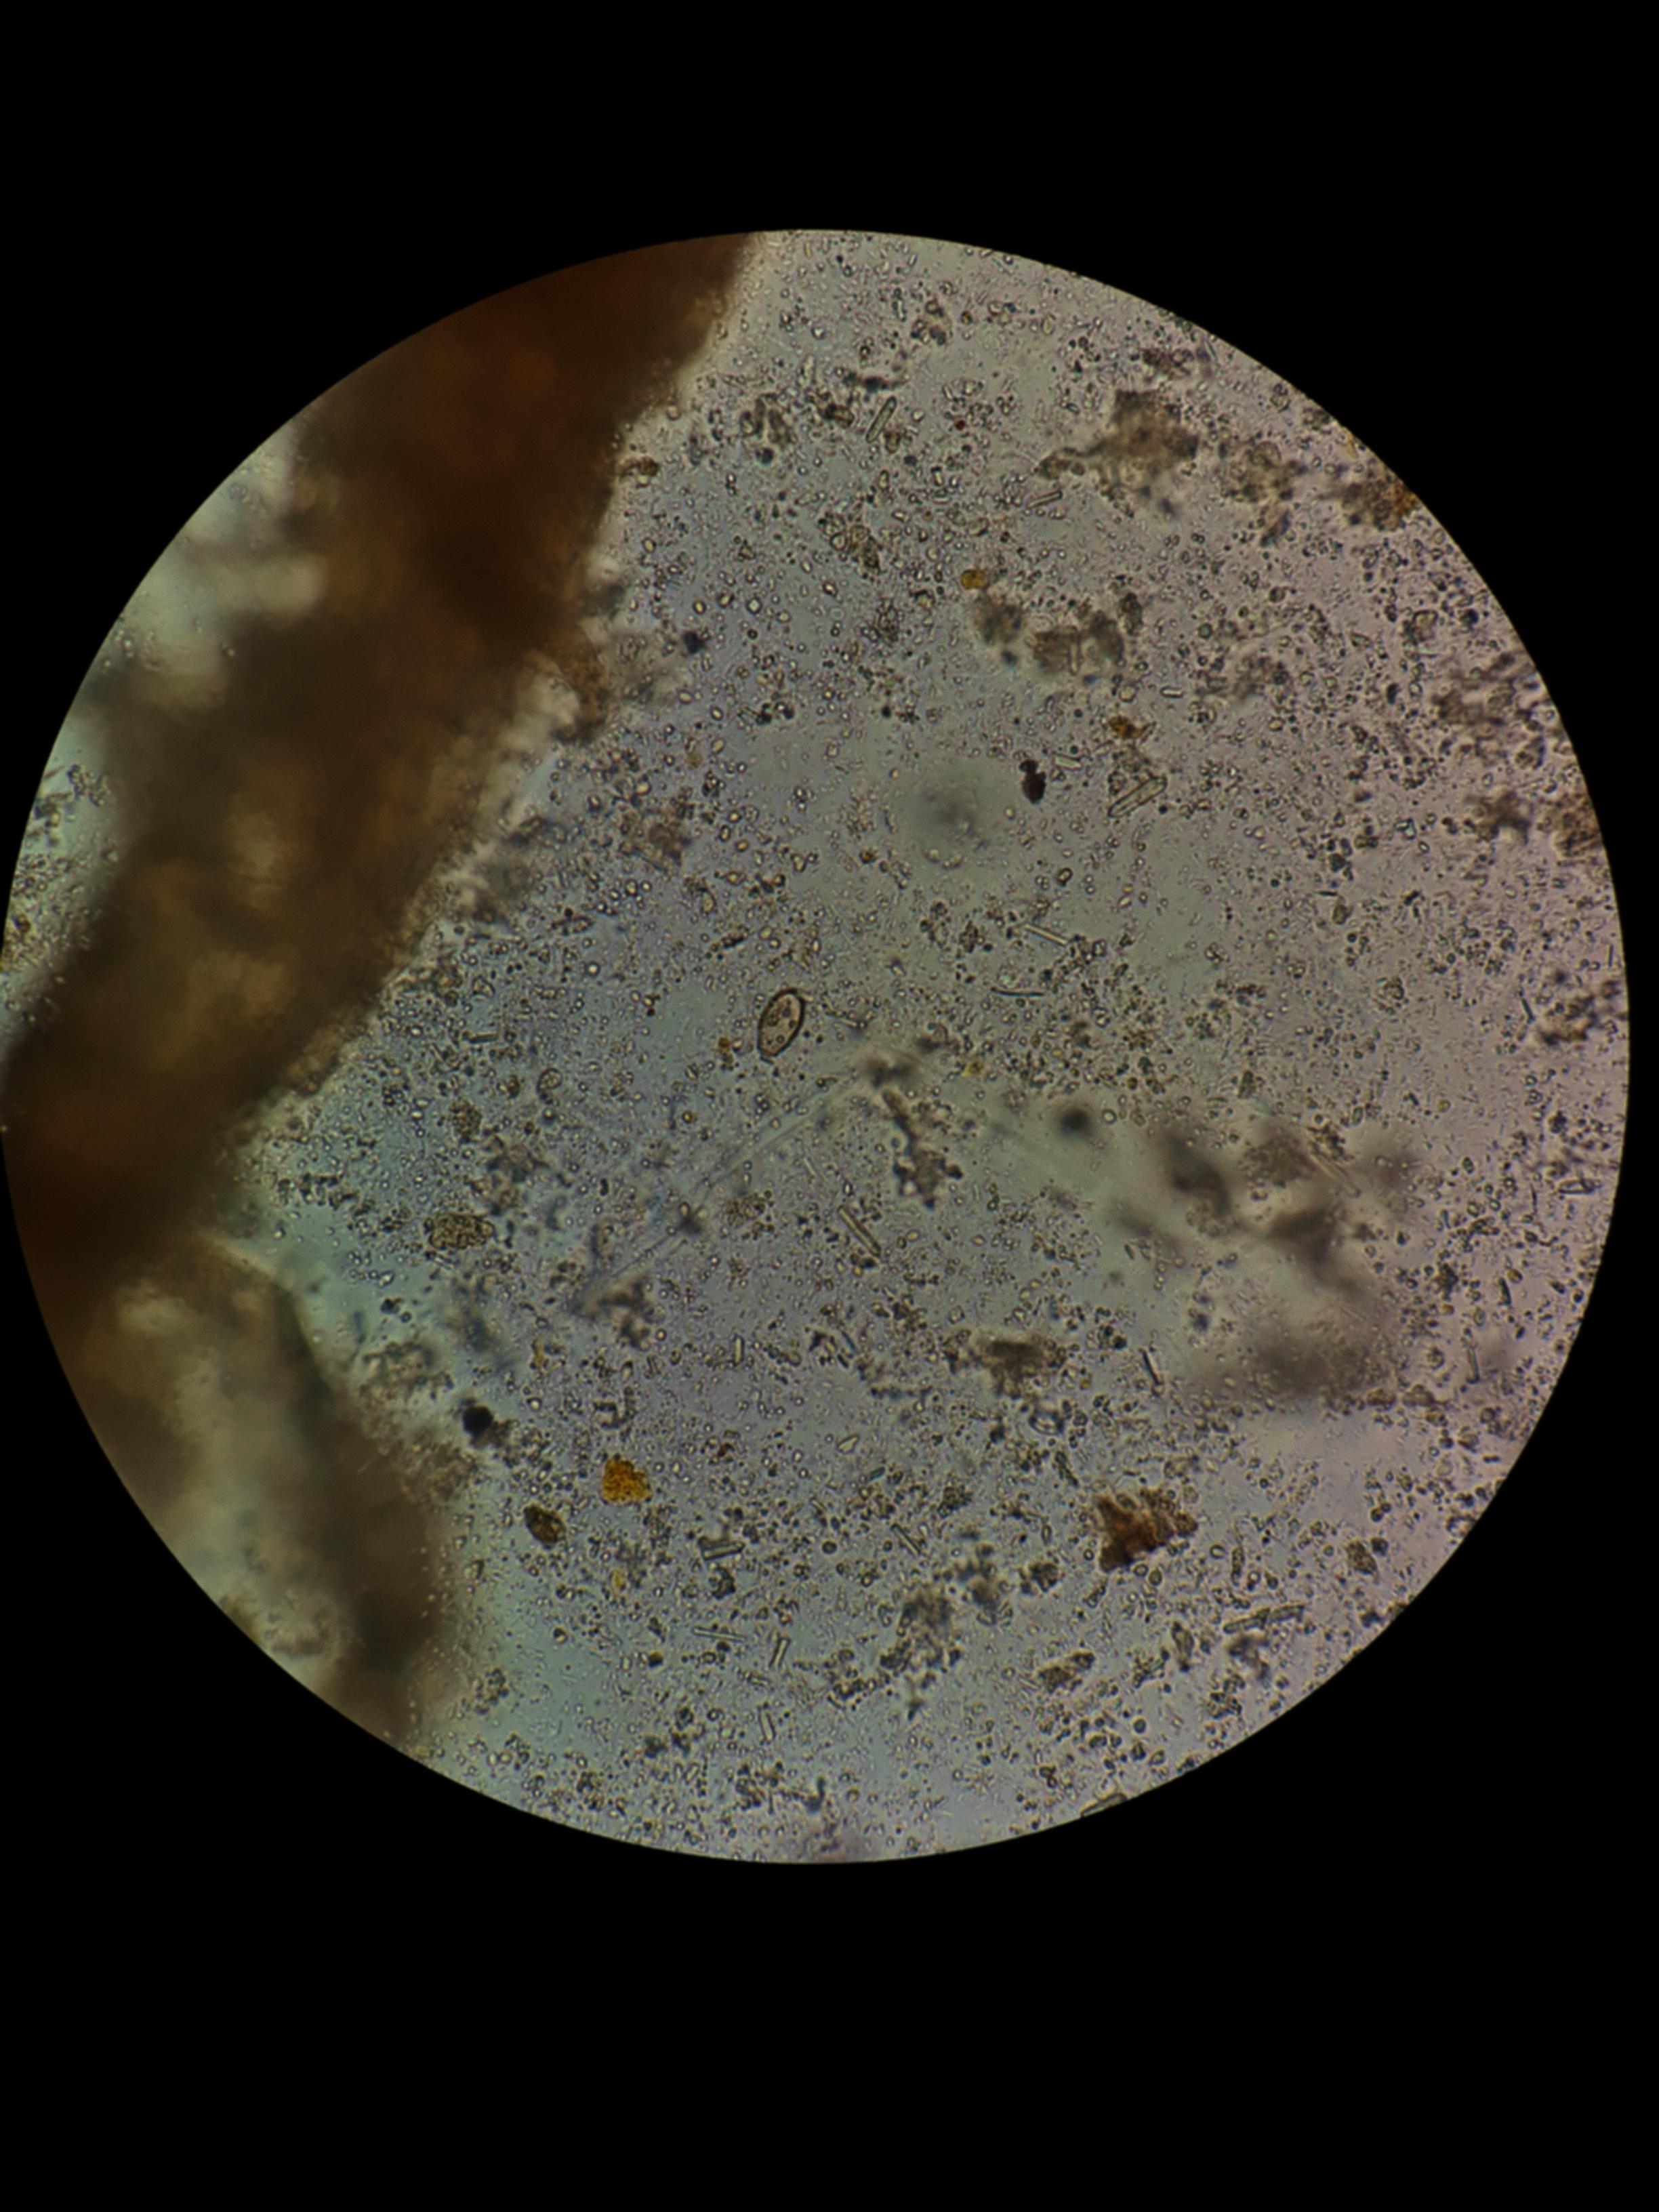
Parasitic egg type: Opisthorchis viverrine